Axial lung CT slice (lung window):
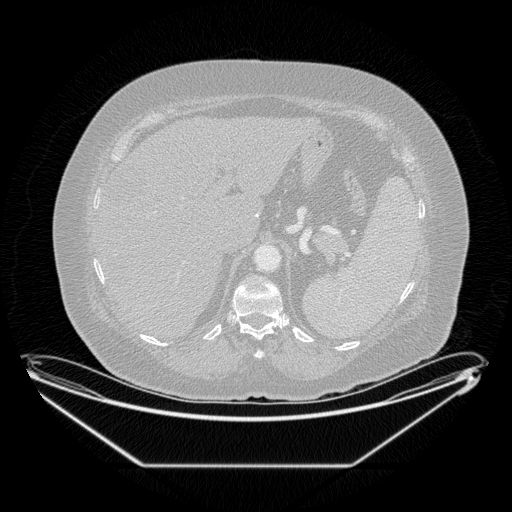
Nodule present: no